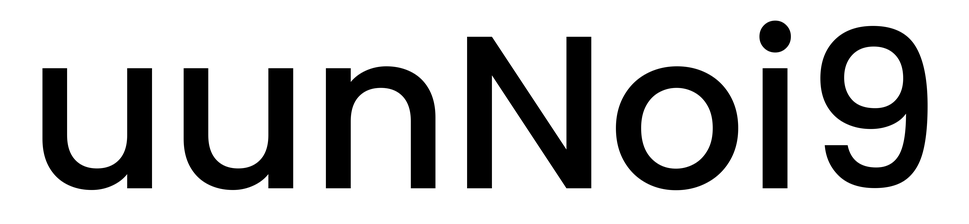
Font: Poppins-Medium